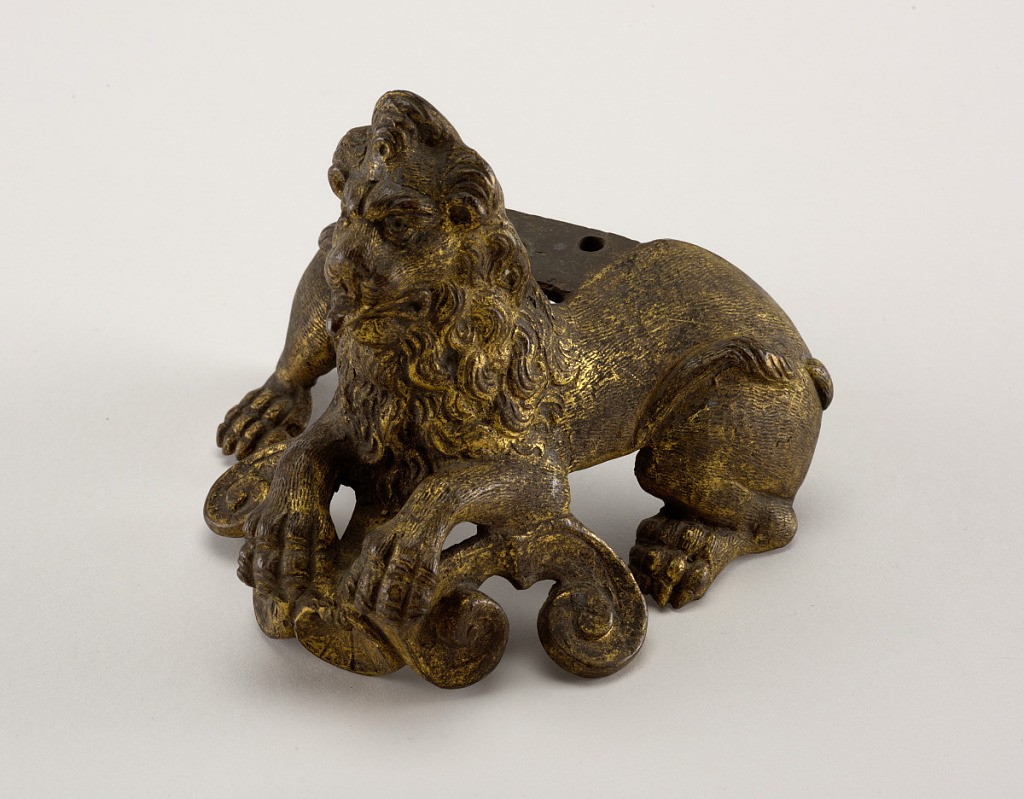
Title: Support
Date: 18th century
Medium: Gilt bronze
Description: Couchant lion with haunches spread, the back spanned by a flat plate with three holes, probably for attaching to base of candlestick. Protruding tongue, two tails, shell and volute scrolls.